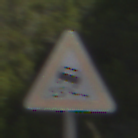
Verkehrszeichen: SchleuderOderRutschgefahr
Umgebung: Outdoor, Nature
Tageszeit: MorningAfternoon
Wetter: Clear
Licht: Natural
Jahreszeit: NotSpecified
Kontrast: HighContrast